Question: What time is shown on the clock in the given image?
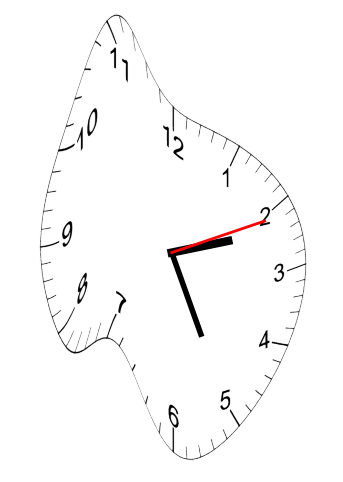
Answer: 02:25:11